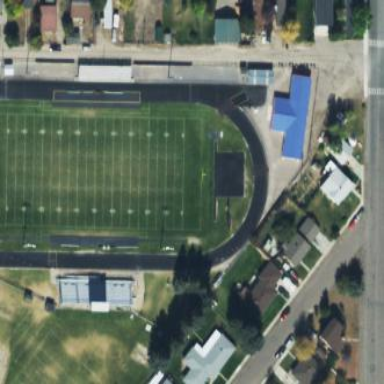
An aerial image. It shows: American football pitch for leisure and sport activities.